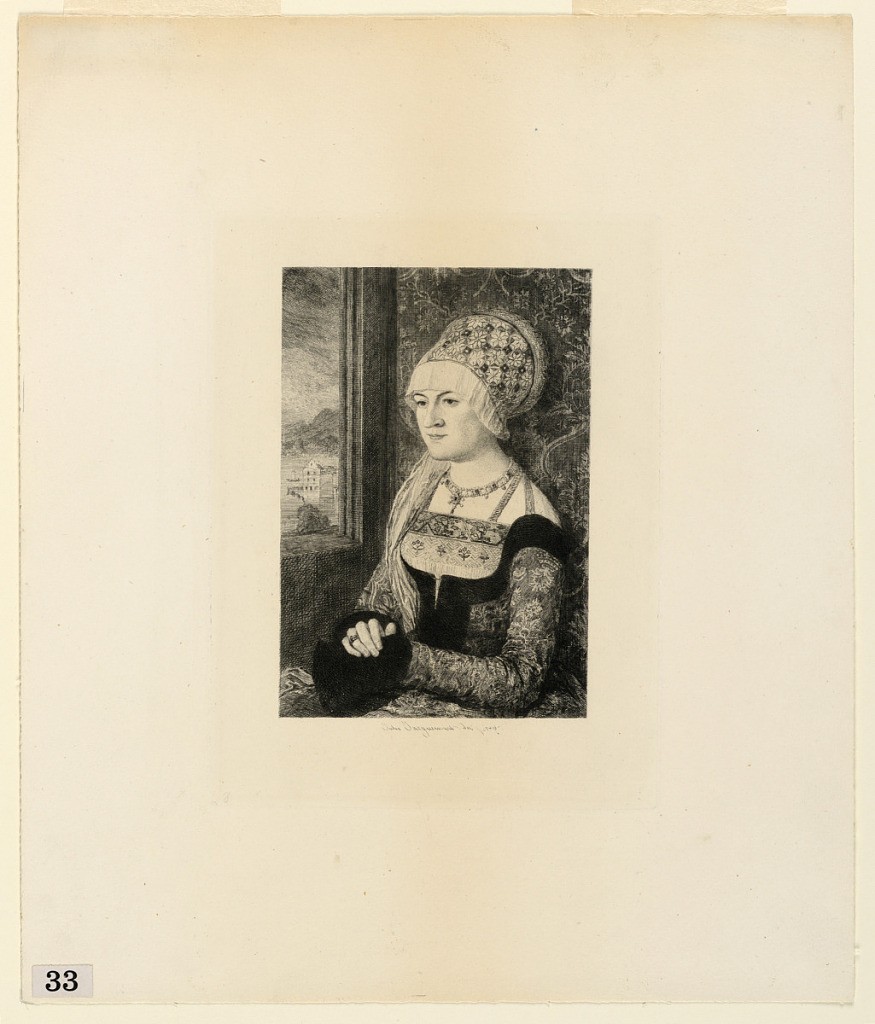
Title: Portrait of a Young Woman, from "Etchings of Pictures in the Metropolitan Museum, New York"
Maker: Jules Ferdinand Jacquemart, French, 1837 - 1880
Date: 1871
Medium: Etching on paper
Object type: Print
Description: In three-quarter profile turned to left, beside a window.